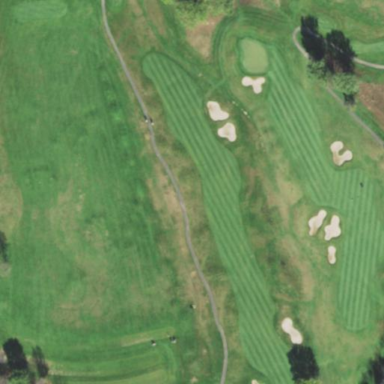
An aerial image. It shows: Rough area on grassy golf course.